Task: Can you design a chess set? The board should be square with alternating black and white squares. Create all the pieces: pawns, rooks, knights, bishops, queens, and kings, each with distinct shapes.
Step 5380:
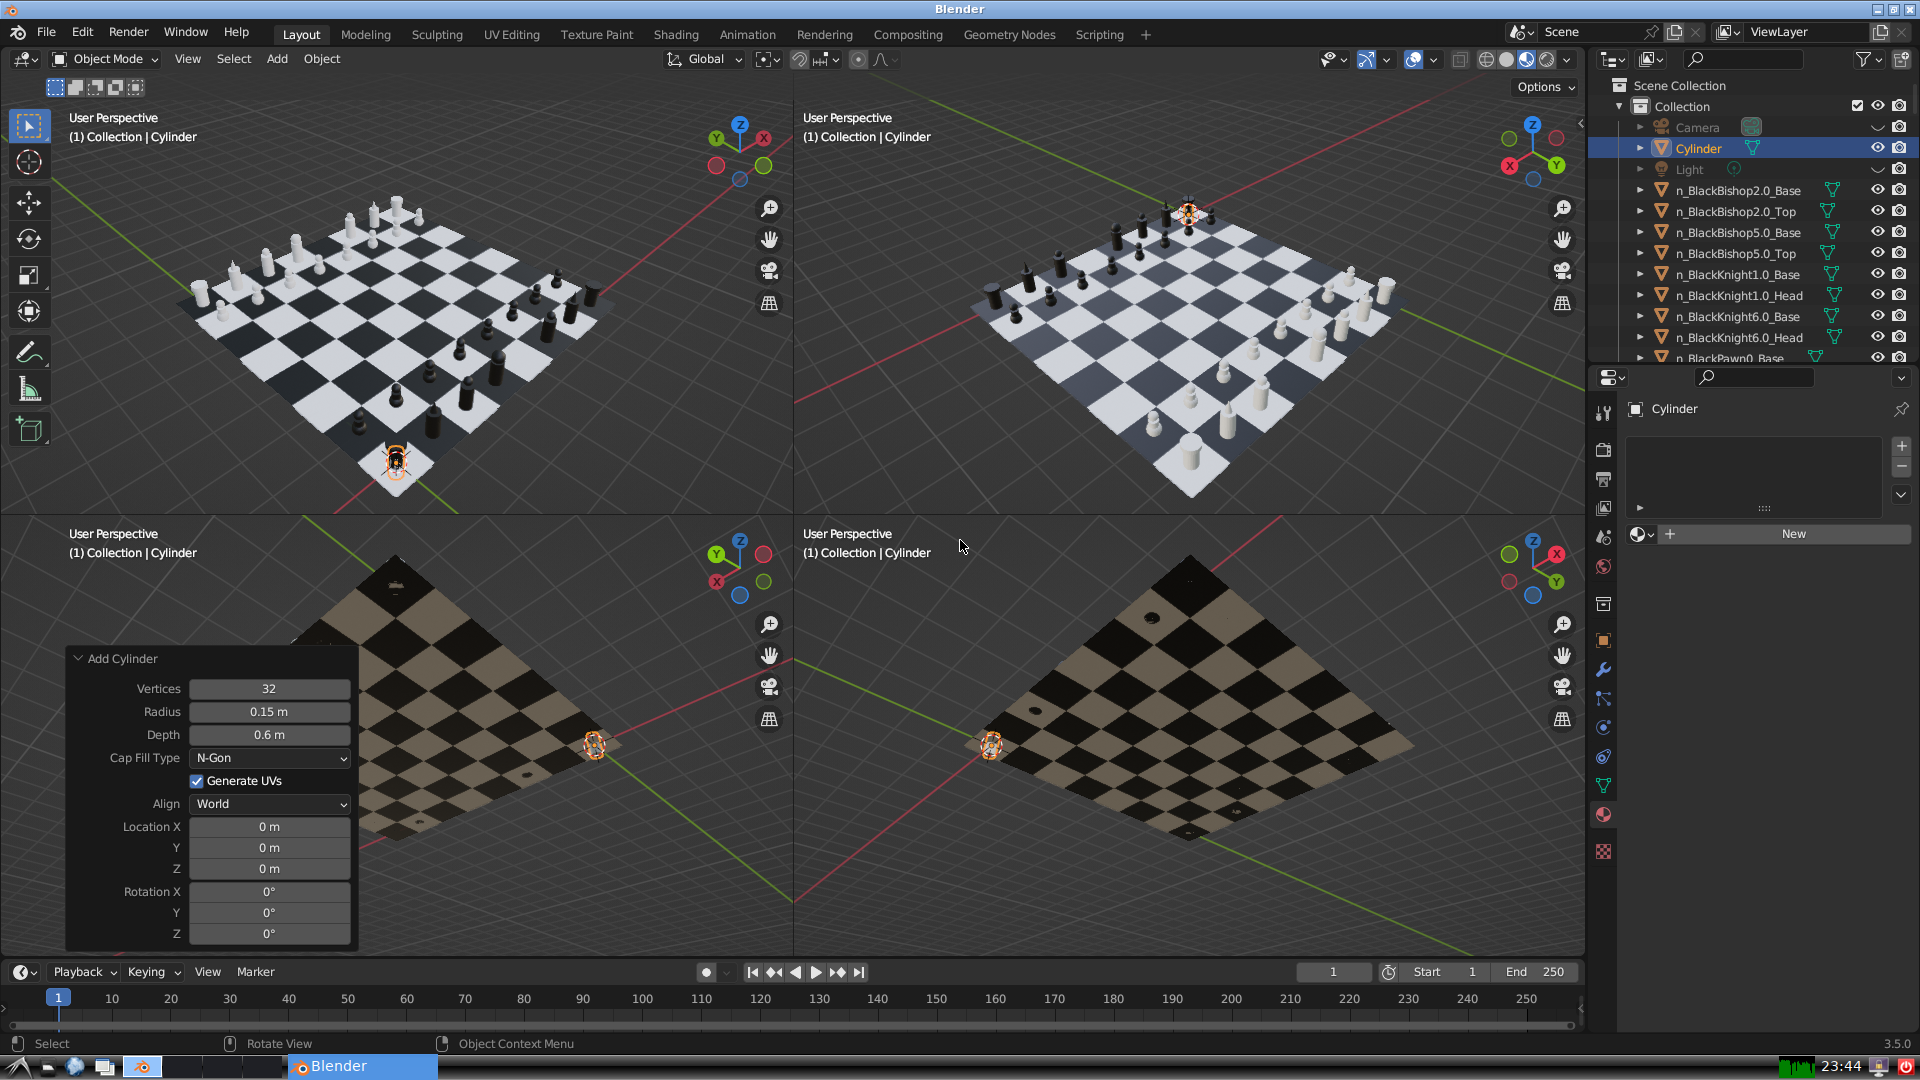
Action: {"mouse_move": [270, 731]}